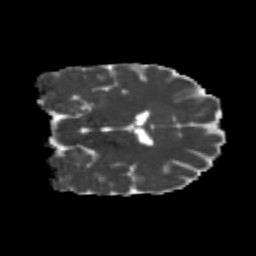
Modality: MD
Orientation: coronal
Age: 24
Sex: male
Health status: healthy
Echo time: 0.074 s